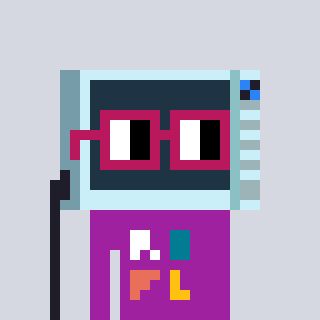
a pixel art character with square dark red glasses, a microwave-shaped head and a magenta-colored body on a cool background